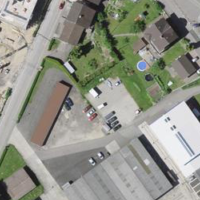
EUNIS habitat code: 54
Species observed at this site:
Milvus milvus